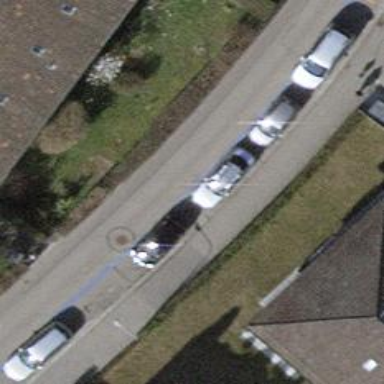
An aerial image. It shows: Parking lane.